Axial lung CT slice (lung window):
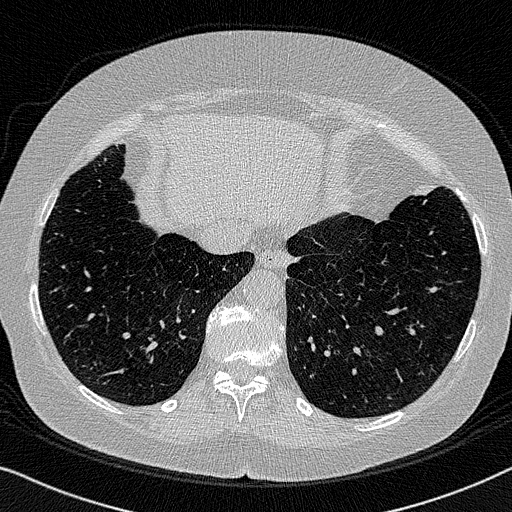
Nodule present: no